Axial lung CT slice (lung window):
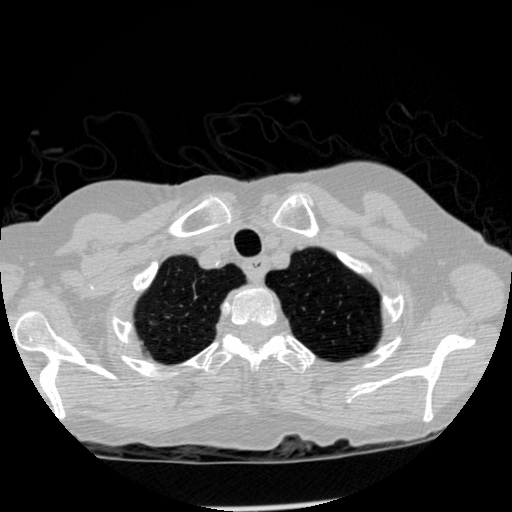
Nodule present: no